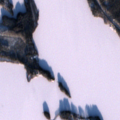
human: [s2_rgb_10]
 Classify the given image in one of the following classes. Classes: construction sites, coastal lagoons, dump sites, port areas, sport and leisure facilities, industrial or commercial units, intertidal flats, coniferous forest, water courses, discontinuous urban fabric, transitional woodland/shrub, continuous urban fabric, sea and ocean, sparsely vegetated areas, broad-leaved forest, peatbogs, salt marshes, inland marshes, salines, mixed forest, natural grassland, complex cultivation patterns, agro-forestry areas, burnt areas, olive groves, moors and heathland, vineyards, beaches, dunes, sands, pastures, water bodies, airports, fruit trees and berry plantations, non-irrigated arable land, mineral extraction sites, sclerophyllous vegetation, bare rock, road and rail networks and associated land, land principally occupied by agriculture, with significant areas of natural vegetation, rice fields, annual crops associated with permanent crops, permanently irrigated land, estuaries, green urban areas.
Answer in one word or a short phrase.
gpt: mixed forest, water bodies